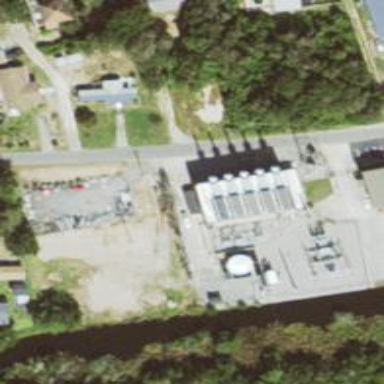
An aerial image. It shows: Generator is pictured.